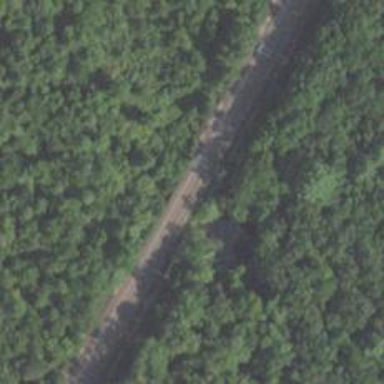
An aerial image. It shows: Bridge with electrified railway tracks featuring contact line.